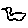
Label: bird